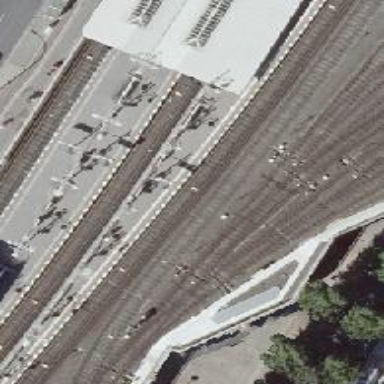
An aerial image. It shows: Bridge with electrified rail siding on top.